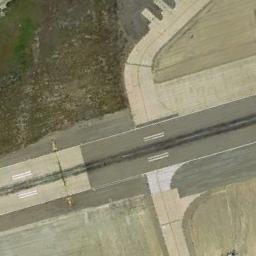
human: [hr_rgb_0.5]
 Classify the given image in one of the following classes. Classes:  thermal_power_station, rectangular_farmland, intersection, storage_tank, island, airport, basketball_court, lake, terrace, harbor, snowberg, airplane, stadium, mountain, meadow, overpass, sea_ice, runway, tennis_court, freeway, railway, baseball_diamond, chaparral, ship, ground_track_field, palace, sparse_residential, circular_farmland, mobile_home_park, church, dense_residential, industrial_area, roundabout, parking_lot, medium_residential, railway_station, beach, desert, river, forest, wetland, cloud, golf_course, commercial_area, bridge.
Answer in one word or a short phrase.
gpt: runway